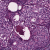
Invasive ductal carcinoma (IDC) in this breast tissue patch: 0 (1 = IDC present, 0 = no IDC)